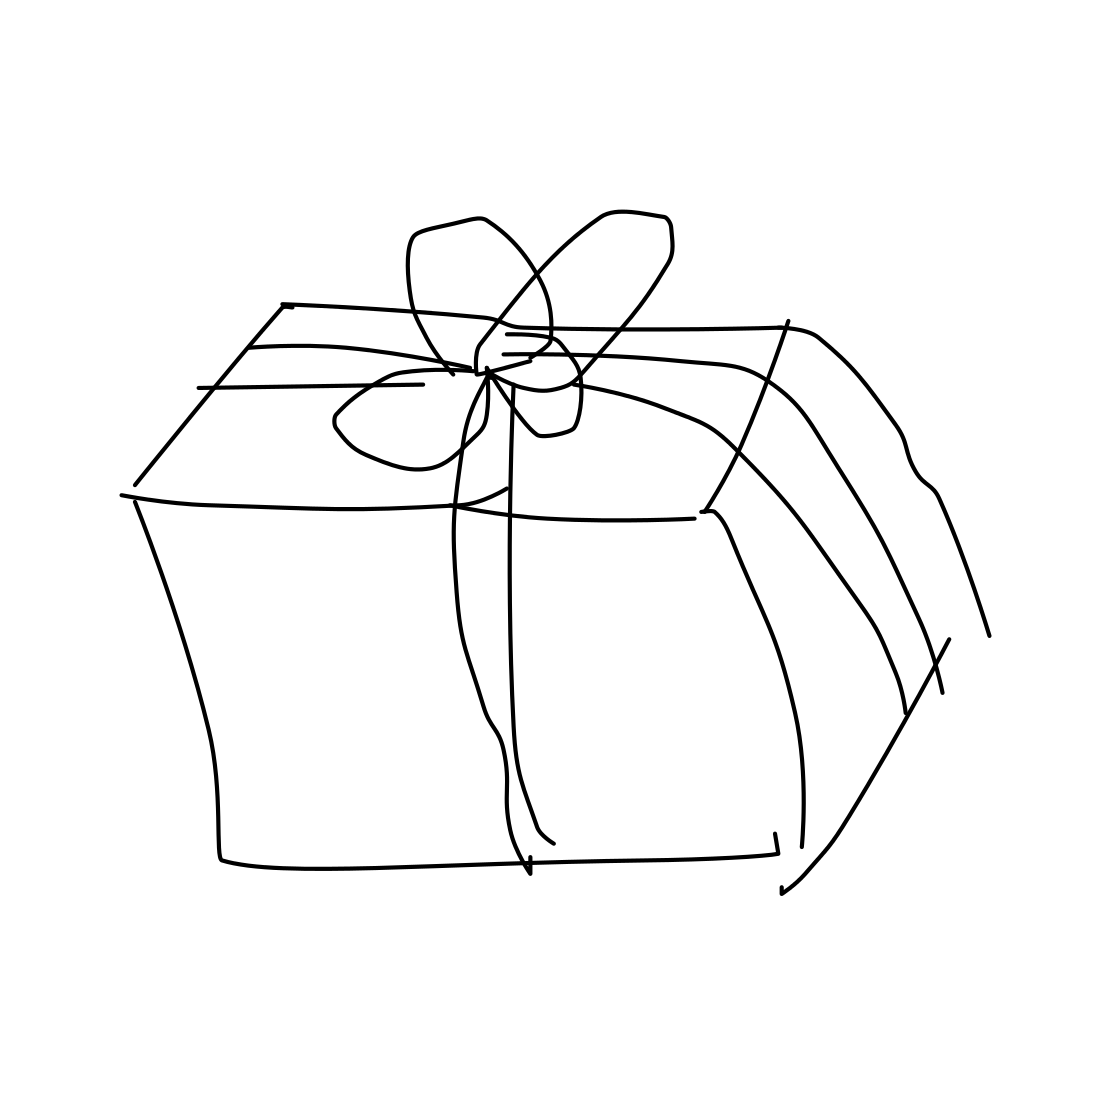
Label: present